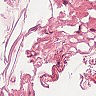
Metastatic tissue present: no